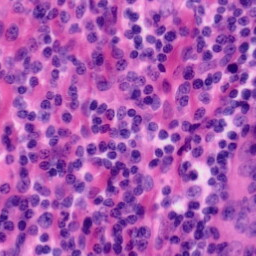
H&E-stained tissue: Tonsil